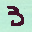
Label: 3